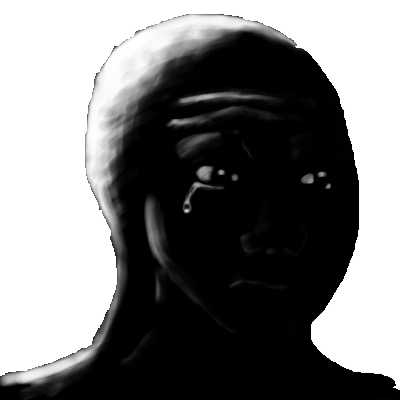
Label: 5_Doomer